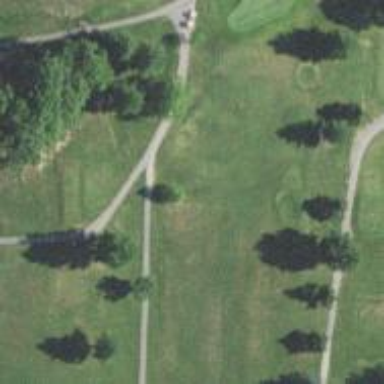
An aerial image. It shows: View of golf hole.